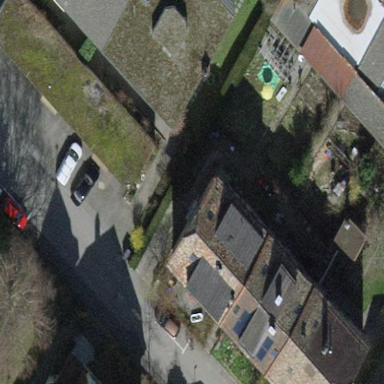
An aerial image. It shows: Semidetached house.